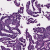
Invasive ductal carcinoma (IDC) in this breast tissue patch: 1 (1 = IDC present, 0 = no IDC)